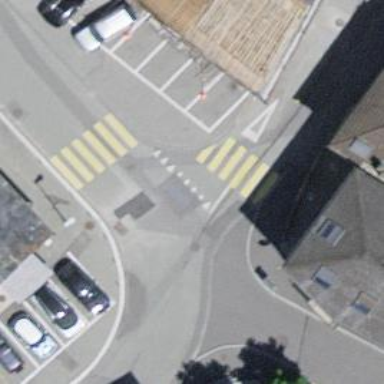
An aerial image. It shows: Uncontrolled road crossing with markings.